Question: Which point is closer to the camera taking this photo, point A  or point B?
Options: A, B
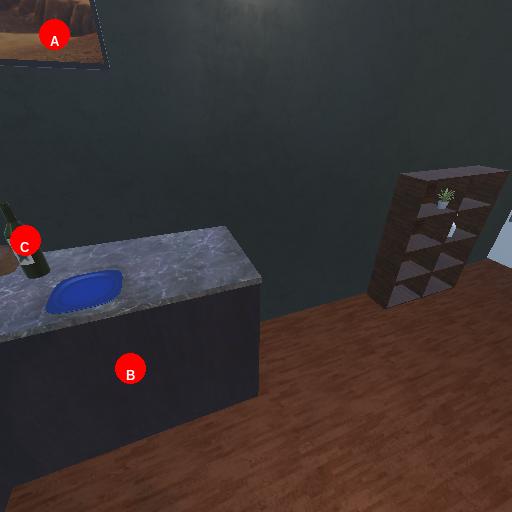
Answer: A